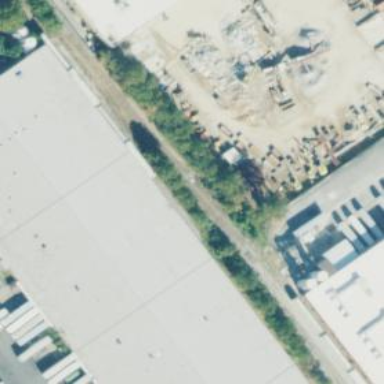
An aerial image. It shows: Railway spur junction.